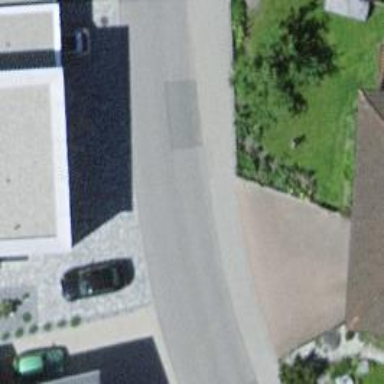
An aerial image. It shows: Smooth asphalt road in residential area.